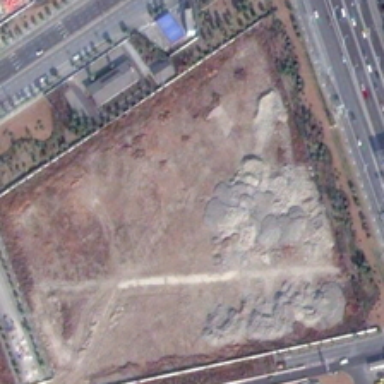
Some trees were planted around the bare land .